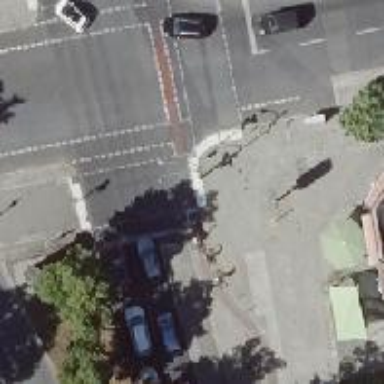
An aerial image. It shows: Crossing on footway.